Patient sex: M
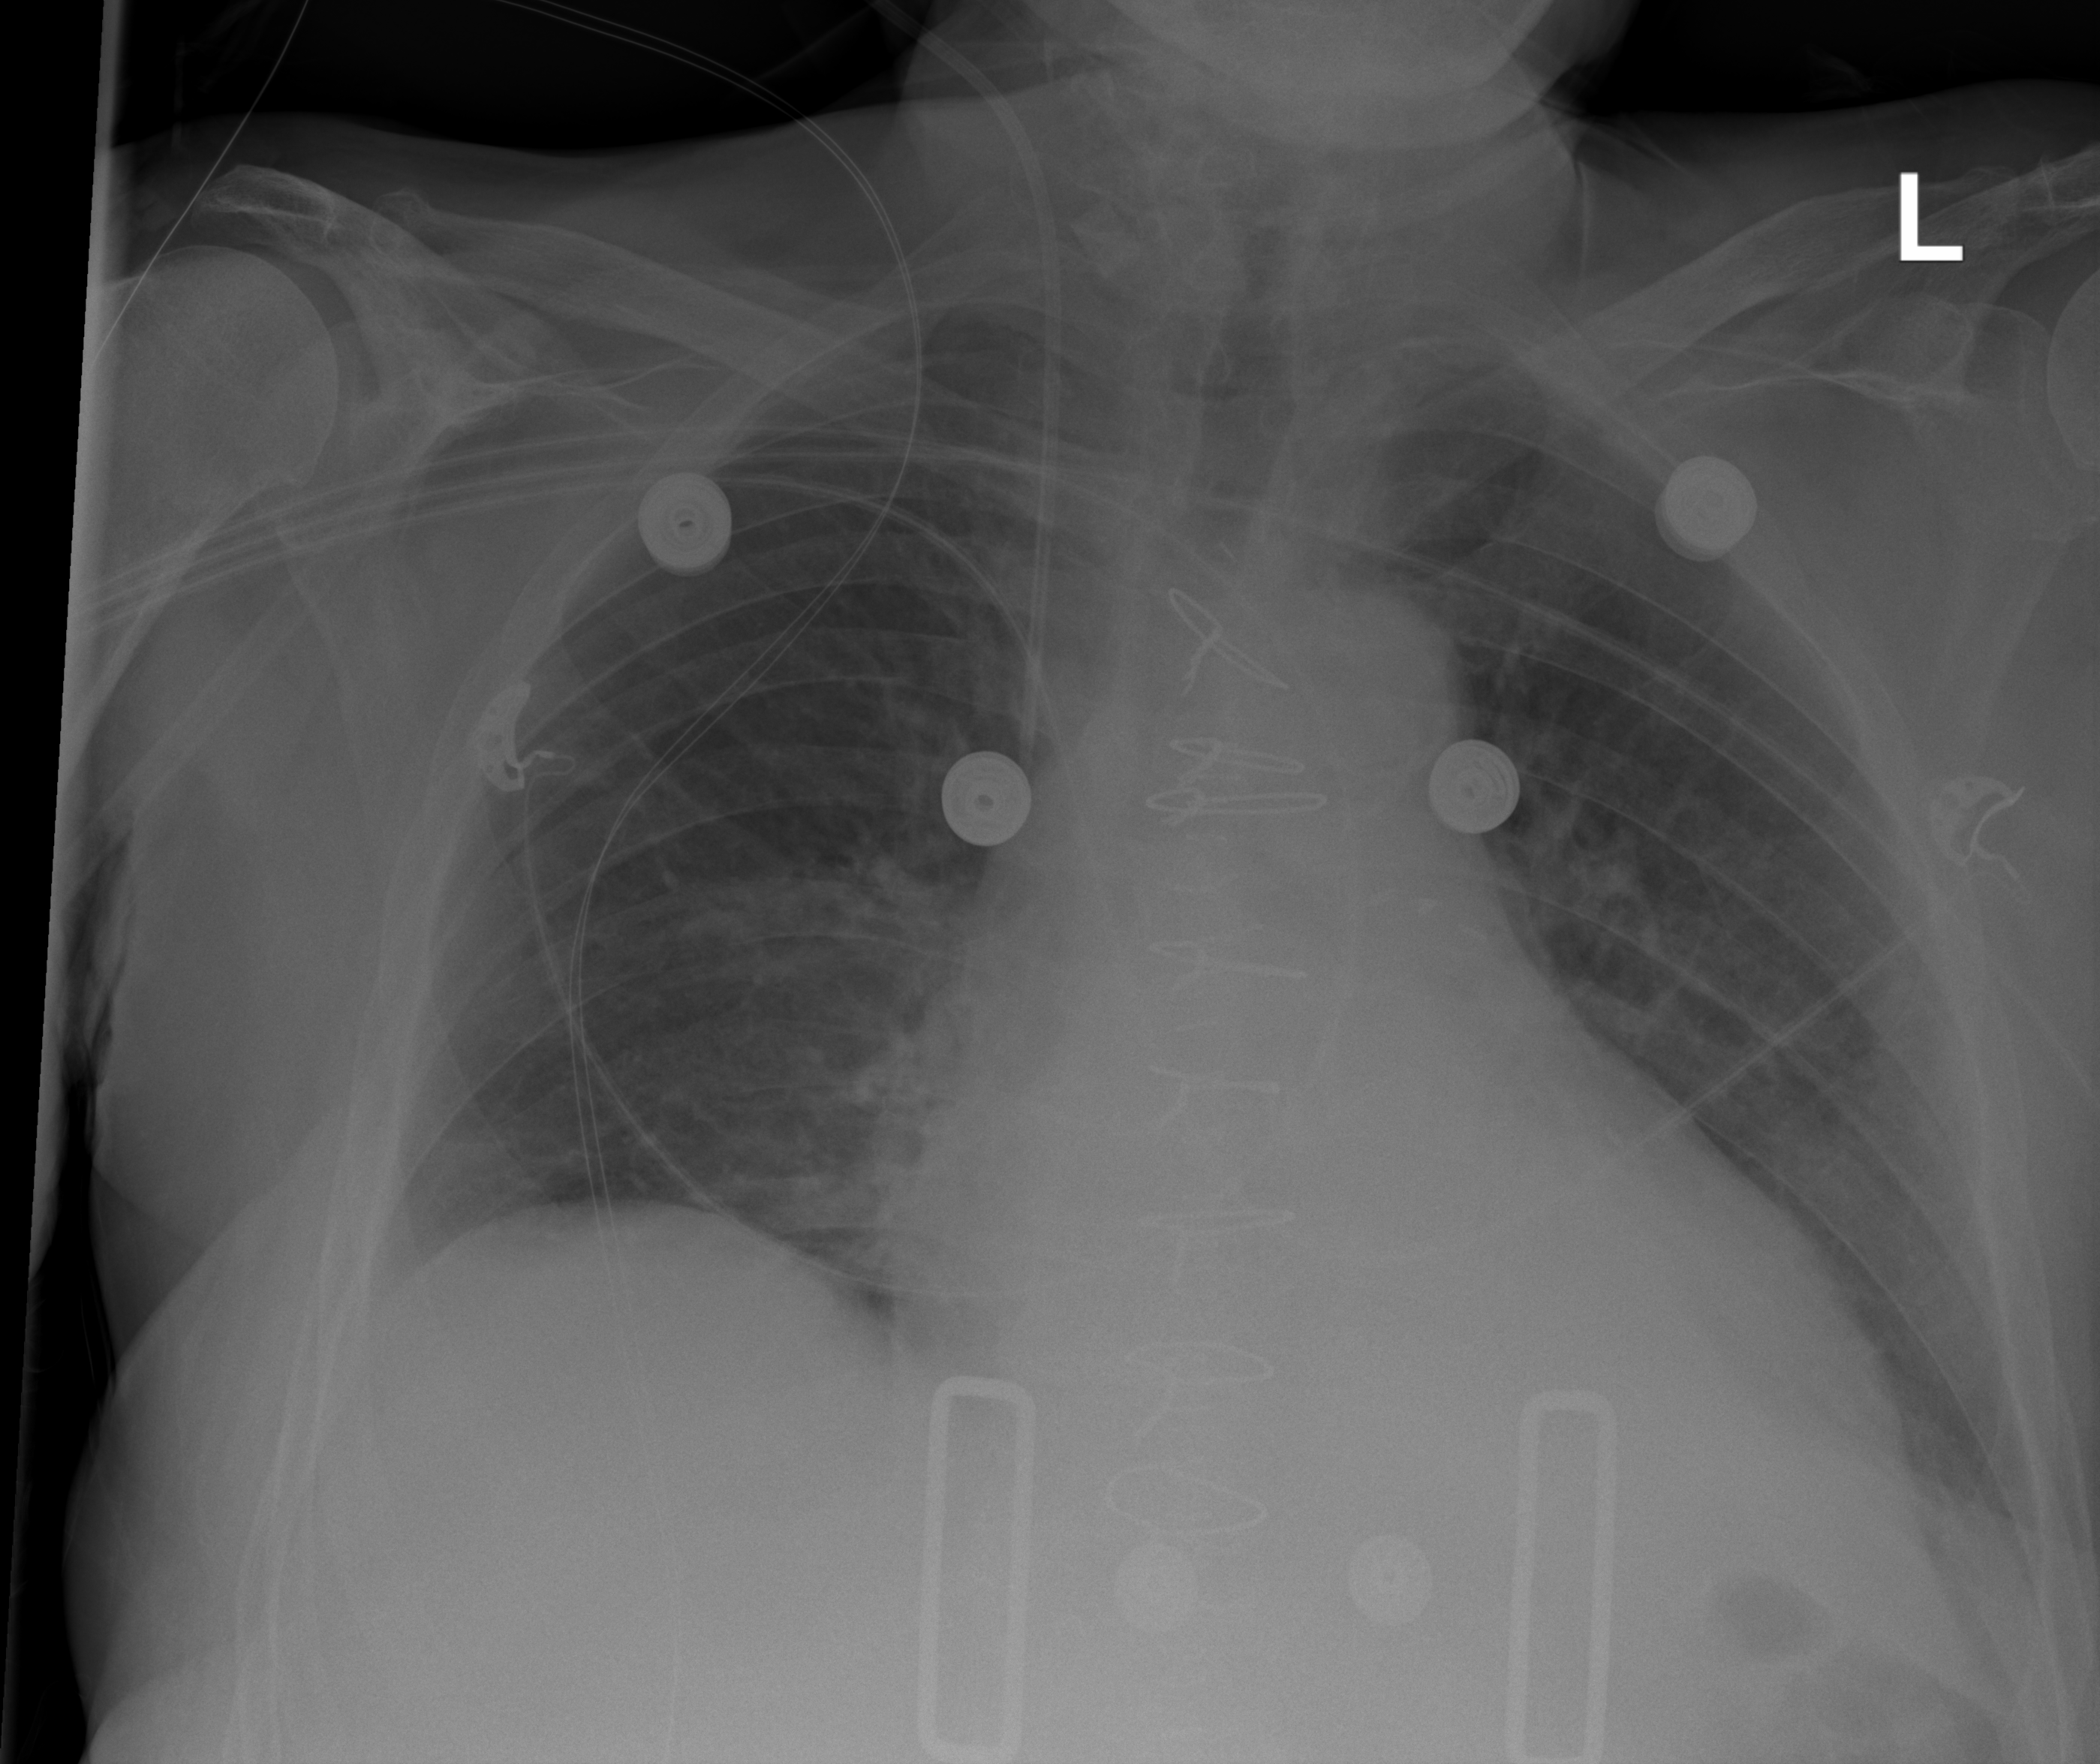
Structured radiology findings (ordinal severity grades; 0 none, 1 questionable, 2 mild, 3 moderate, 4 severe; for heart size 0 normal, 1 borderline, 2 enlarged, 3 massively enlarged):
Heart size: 2
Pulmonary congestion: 2
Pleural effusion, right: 0
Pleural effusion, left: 2
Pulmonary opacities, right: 2
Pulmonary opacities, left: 2
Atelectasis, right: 2
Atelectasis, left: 2